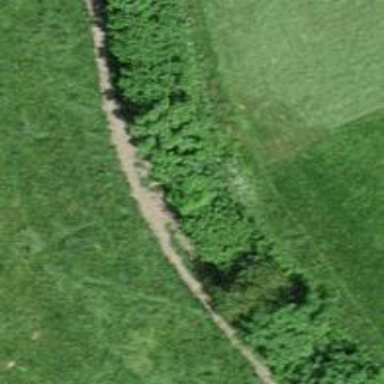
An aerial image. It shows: Hedge barrier.